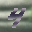
Label: 4